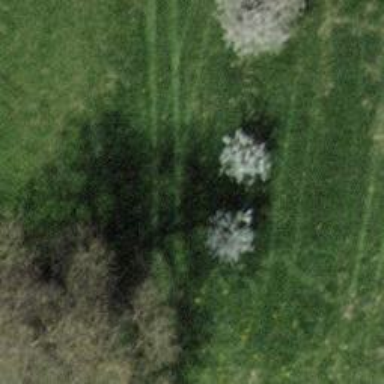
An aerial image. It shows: Agricultural area with deciduous broadleaved trees.